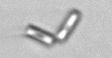
Label: Thalassionema